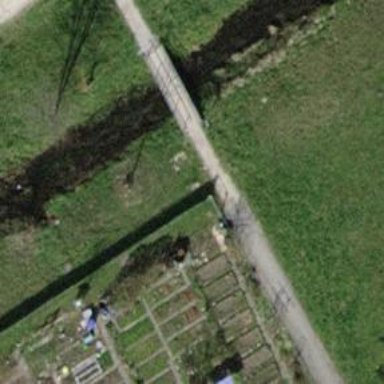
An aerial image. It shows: Footway on bridge.